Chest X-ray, AP view. Patient: 60 years old, sex M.
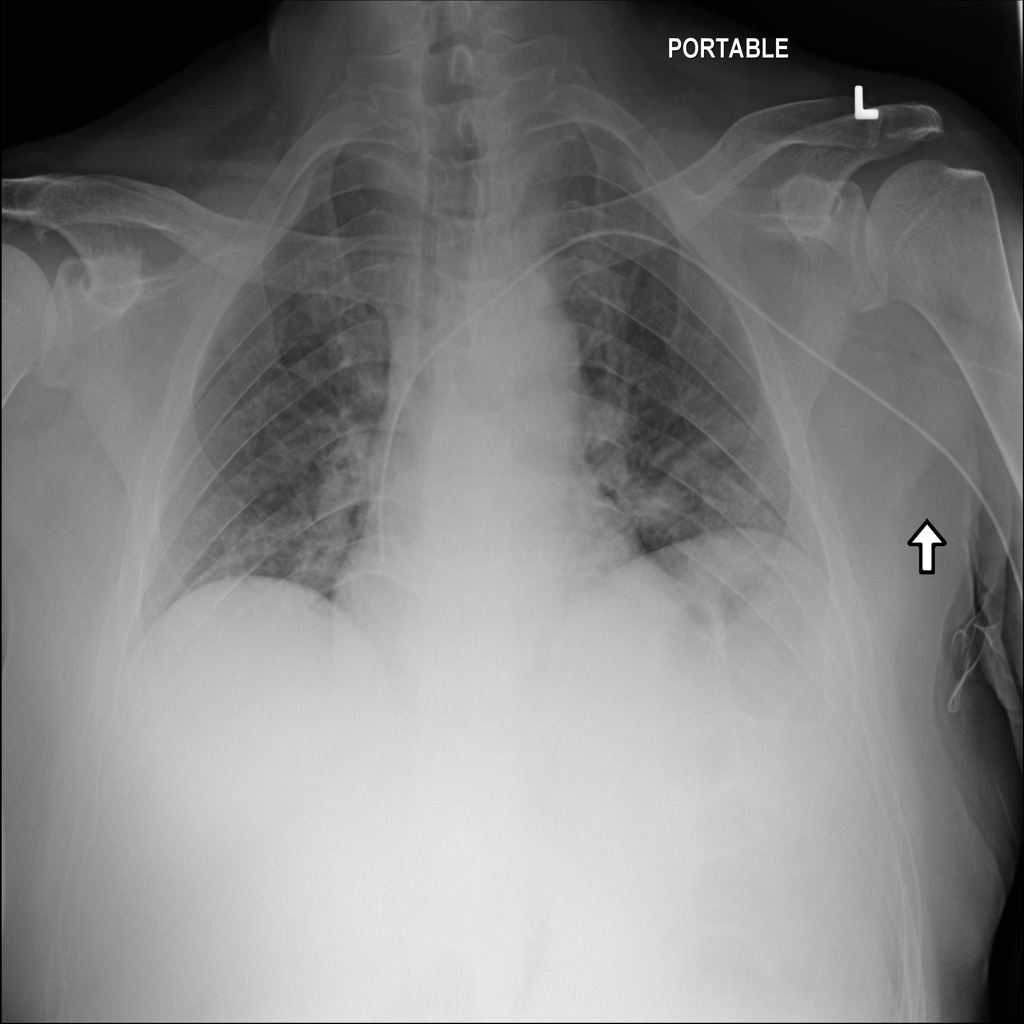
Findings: Atelectasis